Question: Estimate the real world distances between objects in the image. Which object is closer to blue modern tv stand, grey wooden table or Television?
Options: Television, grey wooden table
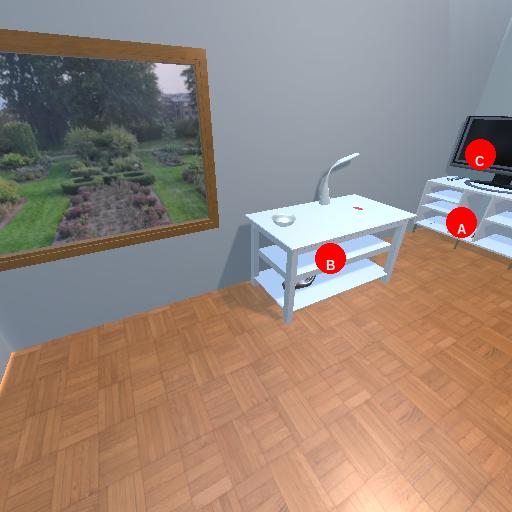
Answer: Television